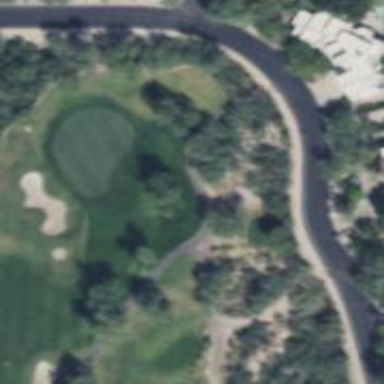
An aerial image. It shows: Path for both road and golf.